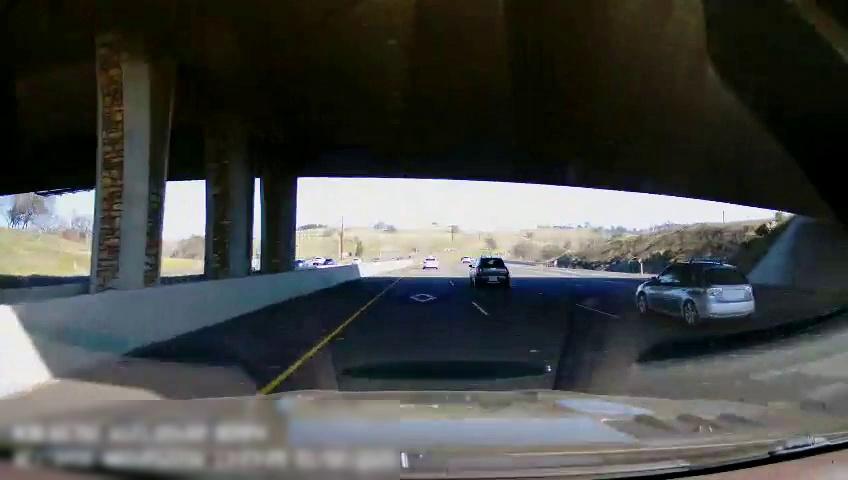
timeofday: Day
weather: Sunny
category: Drivable Space
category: Vehicles | Car
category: Vehicles | Car
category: Vehicles | SUV
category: Lanes | Current Lane
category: Lanes | Current Lane
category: Lanes | Alternate Lane